Question: What is the maximum amount of money that can be robbed from the houses? The neighbour houses cannot be robbed at the same time.
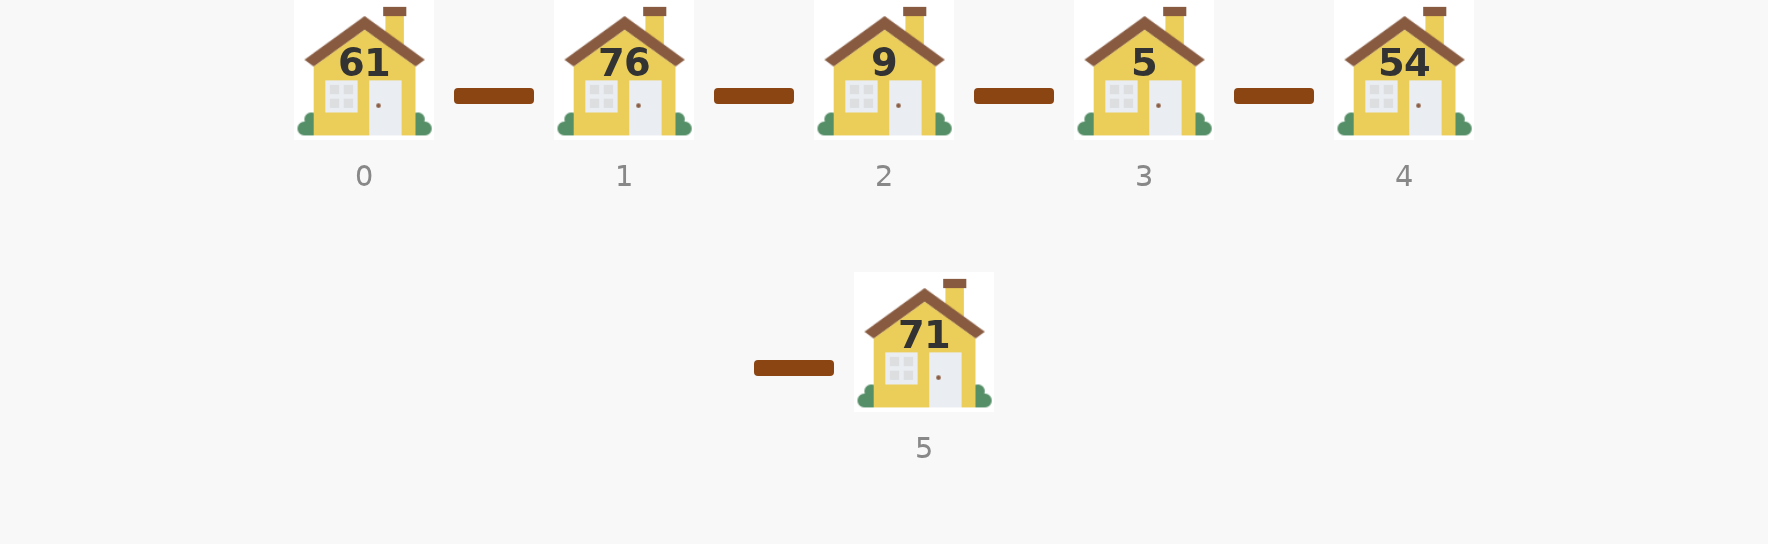
Answer: 152